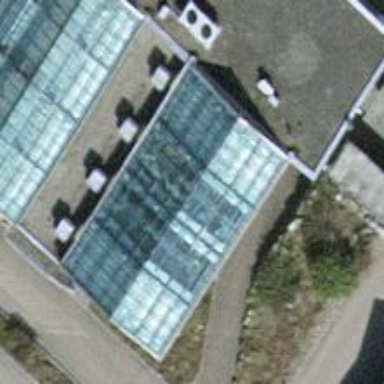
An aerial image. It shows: Greenhouse.